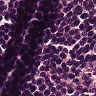
Metastatic tissue present: no